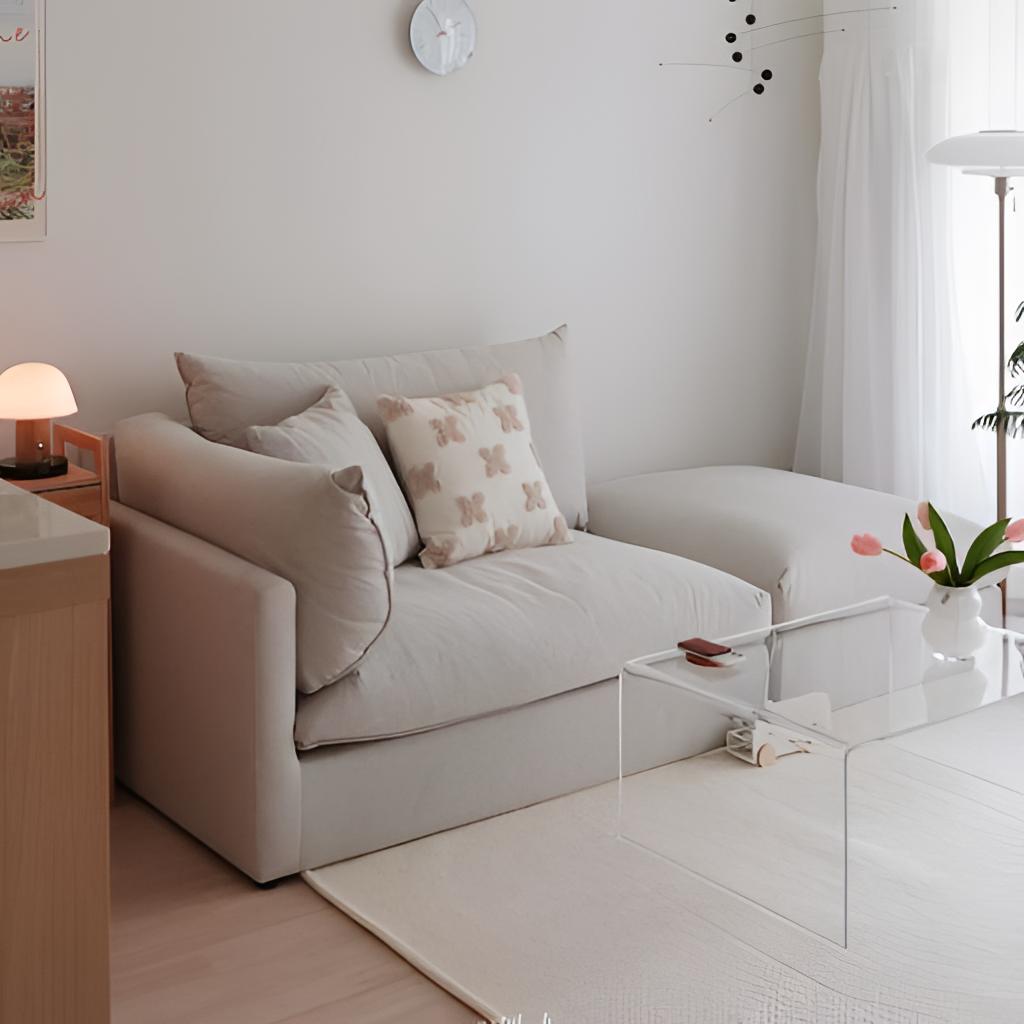
fabric sectional sofa, living room, wood flooring, with plank pattern, minimalist, cream paint wallpaper, with solid pattern